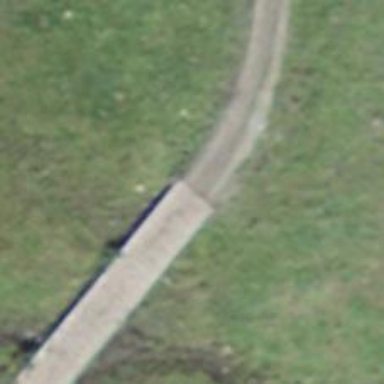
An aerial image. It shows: Track road on bridge.